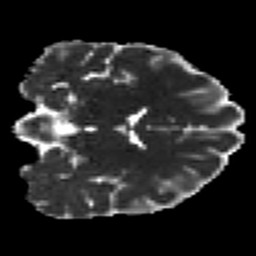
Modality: MD
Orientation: coronal
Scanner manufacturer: siemens
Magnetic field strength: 3 T
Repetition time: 7.8 s
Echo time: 0.09 s